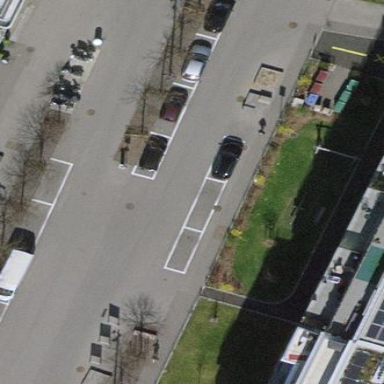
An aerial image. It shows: Parking available on the street side.